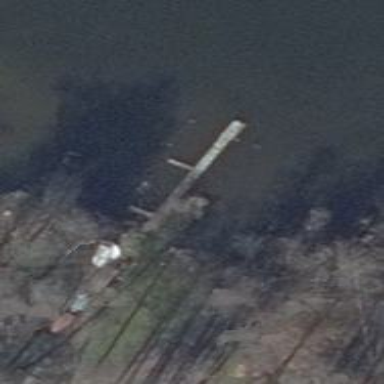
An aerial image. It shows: Man-made pier.